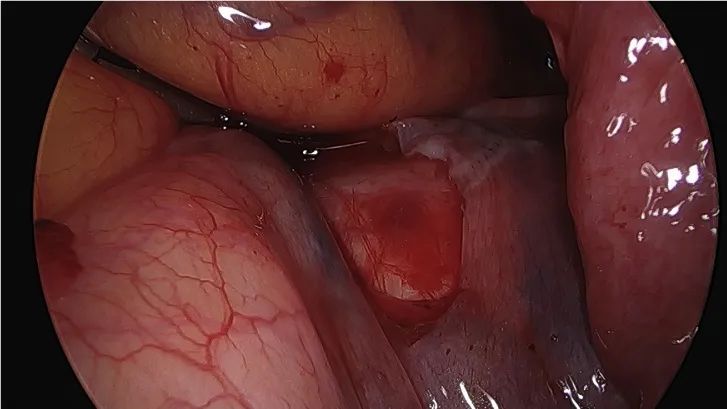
Preparation of the sacro-promontory.
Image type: endoscopy (gi_endoscopy)